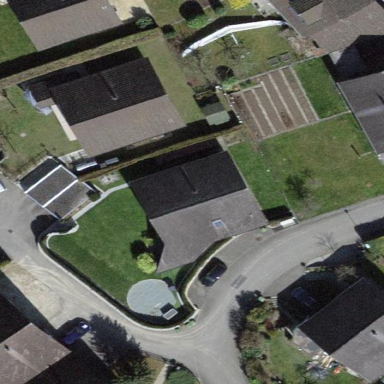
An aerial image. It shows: Building with tiled roof.